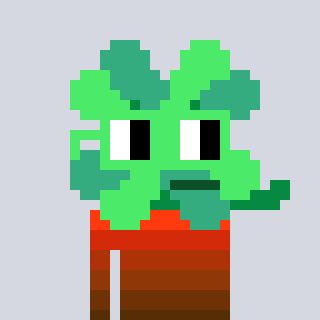
a pixel art character with square light green glasses, a clover-shaped head and a peachy-colored body on a cool background